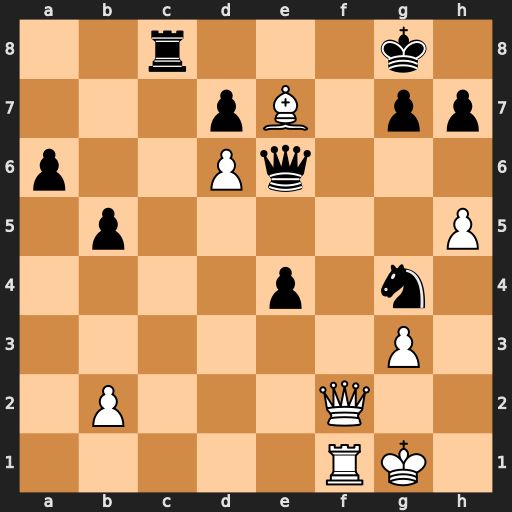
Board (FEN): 2r3k1/3pB1pp/p2Pq3/1p5P/4p1n1/6P1/1P3Q2/5RK1
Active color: w
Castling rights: -
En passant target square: -
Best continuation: Qf8+ Rxf8 Rxf8#